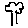
Label: tree